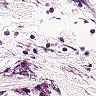
Metastatic tissue present: no